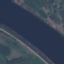
Land use / land cover class: River